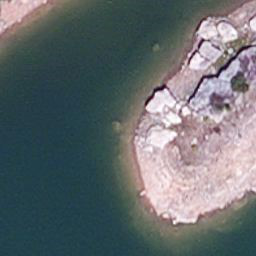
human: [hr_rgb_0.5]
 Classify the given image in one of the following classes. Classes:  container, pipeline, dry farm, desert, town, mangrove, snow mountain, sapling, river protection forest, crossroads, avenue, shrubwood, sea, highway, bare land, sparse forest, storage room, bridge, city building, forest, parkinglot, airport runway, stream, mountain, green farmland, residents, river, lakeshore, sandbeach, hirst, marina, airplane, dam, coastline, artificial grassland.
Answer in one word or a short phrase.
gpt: lakeshore